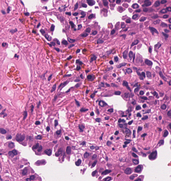
Tumor epithelial tissue: yes
Tumor-associated stroma tissue: yes
Normal tissue: no